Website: apple
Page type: cross-sells
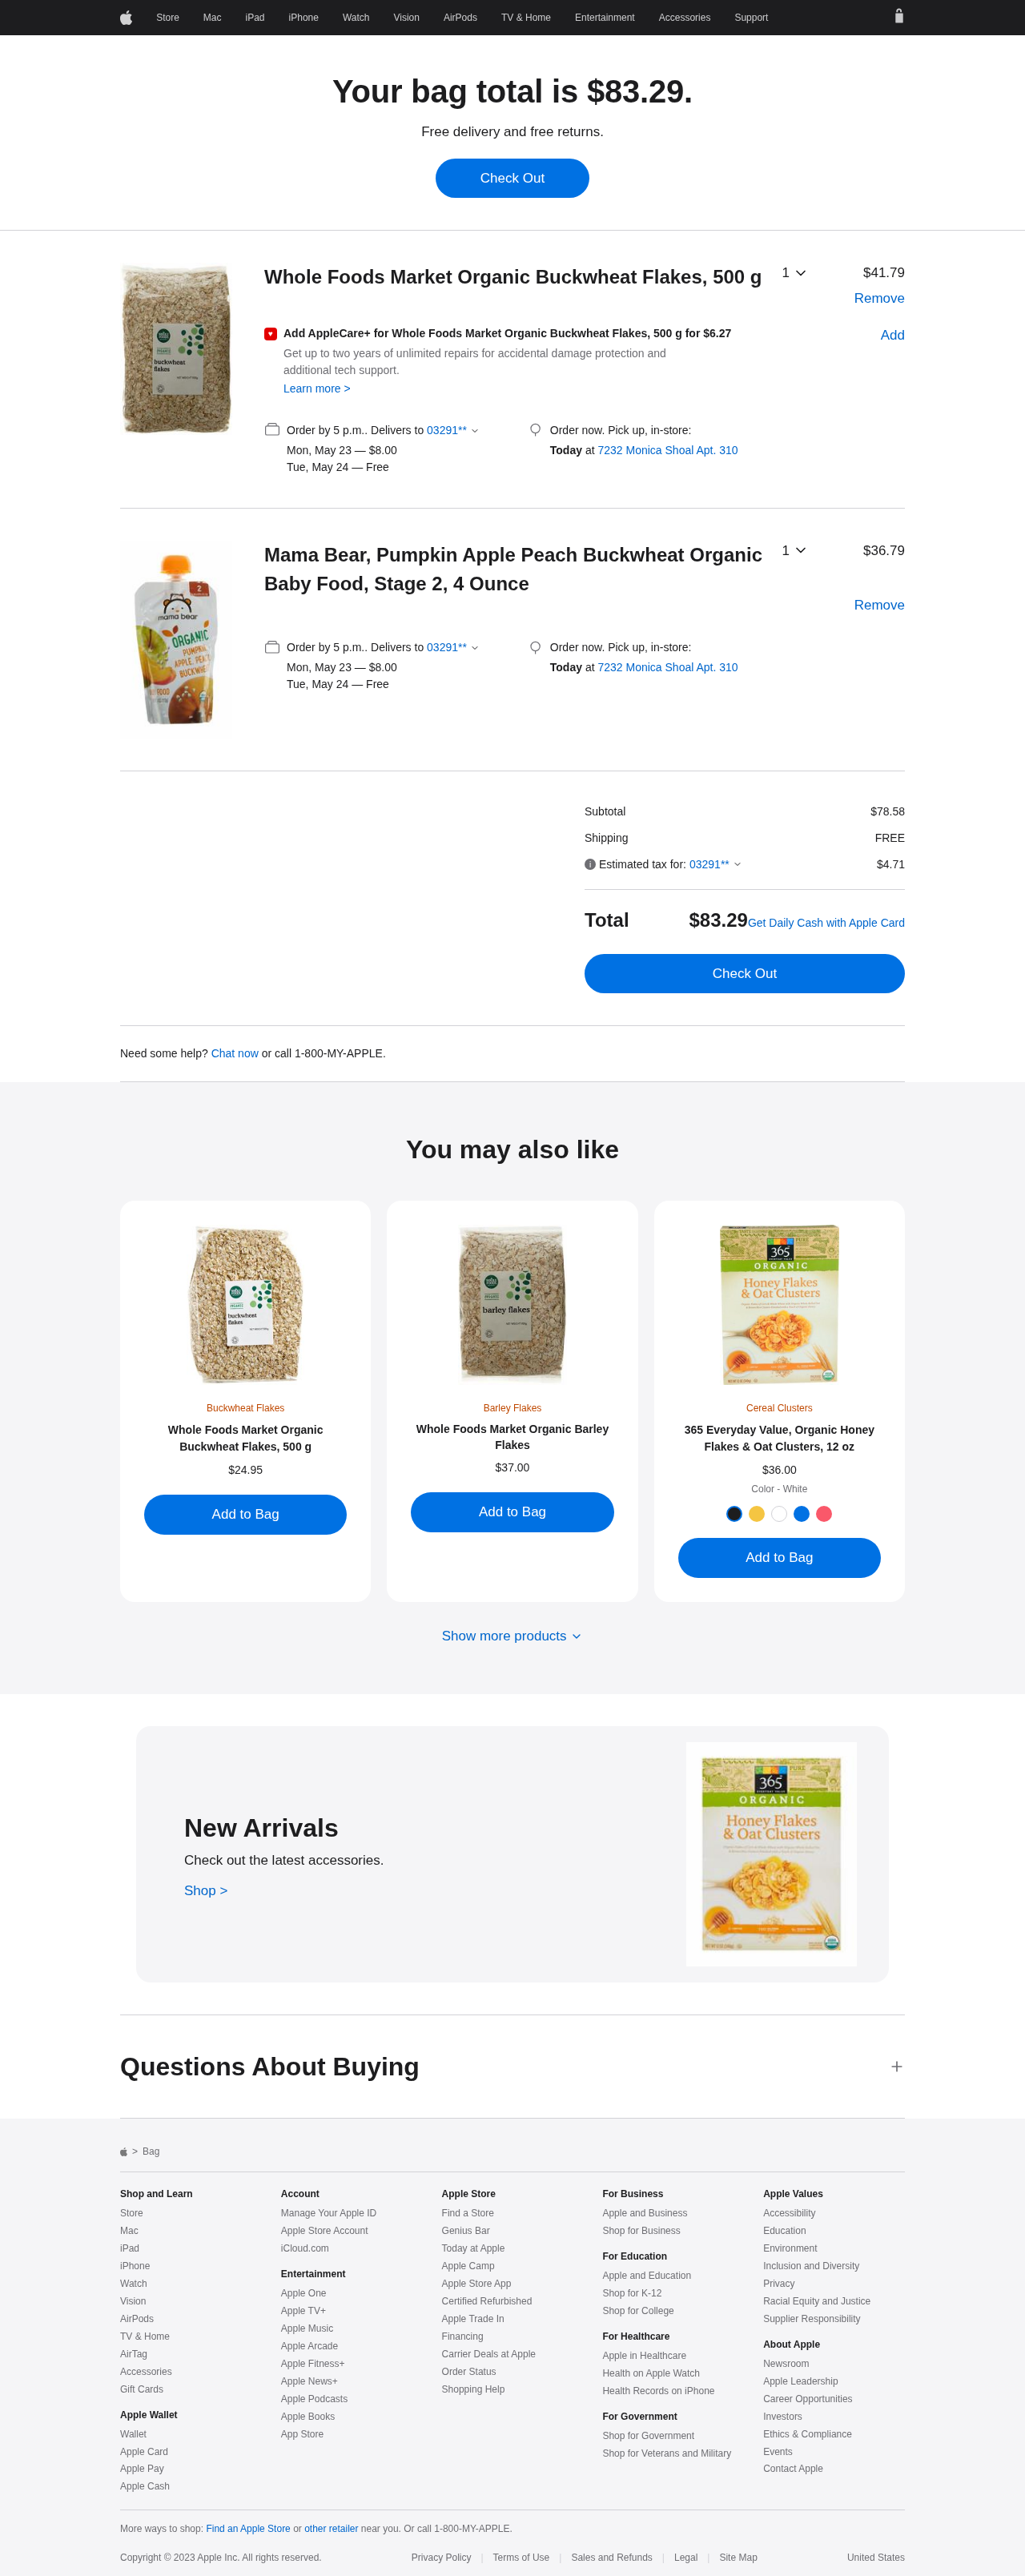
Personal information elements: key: PII_LOCATION1_STREET
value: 7232 Monica Shoal Apt. 310
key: PII_POSTCODE
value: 03291
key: PII_POSTCODE2
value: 03291
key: PII_POSTCODE_FULL
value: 03291
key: PII_LOCATION3_POSTCODE_EXT
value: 0329
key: PII_POSTCODE_NUMERIC
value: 3291
Product elements: key: PRODUCT1_NAME
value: Whole Foods Market Organic Buckwheat Flakes, 500 g
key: PRODUCT1_PRICE
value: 41.79
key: PRODUCT1_QUANTITY
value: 1
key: PRODUCT2_NAME
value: Mama Bear, Pumpkin Apple Peach Buckwheat Organic Baby Food, Stage 2, 4 Ounce
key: PRODUCT2_PRICE
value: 36.79
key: PRODUCT2_QUANTITY
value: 1
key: PRODUCT3_ITEM_CATEGORY
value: Buckwheat Flakes
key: PRODUCT3_NAME
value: Whole Foods Market Organic Buckwheat Flakes, 500 g
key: PRODUCT3_PRICE
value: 24.95
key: PRODUCT4_ITEM_CATEGORY
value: Barley Flakes
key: PRODUCT4_NAME
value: Whole Foods Market Organic Barley Flakes
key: PRODUCT4_PRICE
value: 37
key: PRODUCT5_ITEM_CATEGORY
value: Cereal Clusters
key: PRODUCT5_NAME
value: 365 Everyday Value, Organic Honey Flakes & Oat Clusters, 12 oz
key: PRODUCT5_PRICE
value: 36
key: PRODUCT1_NAME2
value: Whole Foods Market Organic Buckwheat Flakes, 500 g
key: PRODUCT1_APPLECARE_PRICE
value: $6.27
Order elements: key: ORDER_TOTAL
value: $83.29
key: ORDER_DELIVERY_DATE
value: Mon, May 23
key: ORDER_DELIVERY_DATE2
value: Tue, May 24
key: ORDER_DELIVERY_DATE3
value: Mon, May 23
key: ORDER_DELIVERY_DATE4
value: Tue, May 24
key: ORDER_SUBTOTAL
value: $78.58
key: ORDER_SHIPPING_COST
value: FREE
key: ORDER_TAX
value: $4.71
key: ORDER_TOTAL2
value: $83.29